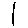
Label: line